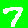
Digit: 7